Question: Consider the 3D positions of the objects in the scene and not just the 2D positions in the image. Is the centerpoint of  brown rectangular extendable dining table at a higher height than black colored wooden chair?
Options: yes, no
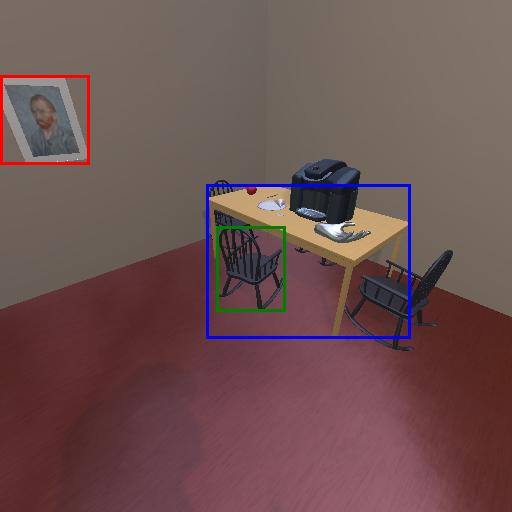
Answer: yes